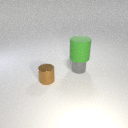
small brown metal cylinder to the left of small gray metal cylinder